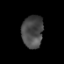
Tissue: prostate
Cell type: Epithelial cells
Senescence score: 0.2757
Nuclear area (px): 676
Mean DAPI intensity: 72.654